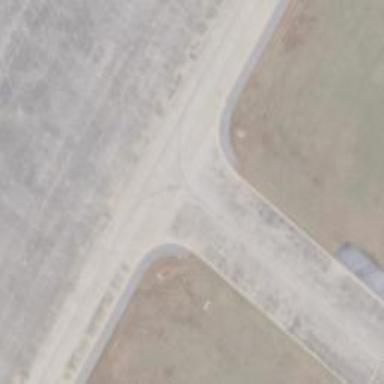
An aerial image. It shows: View of taxiway at the airport.